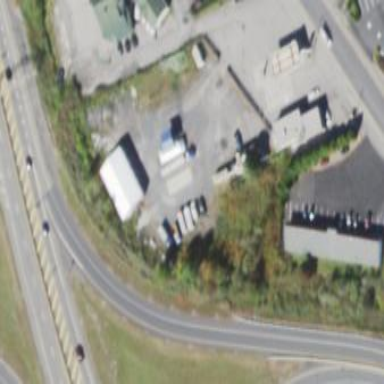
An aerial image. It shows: Fuel station.